Question: Count the number of objects in the diagram.
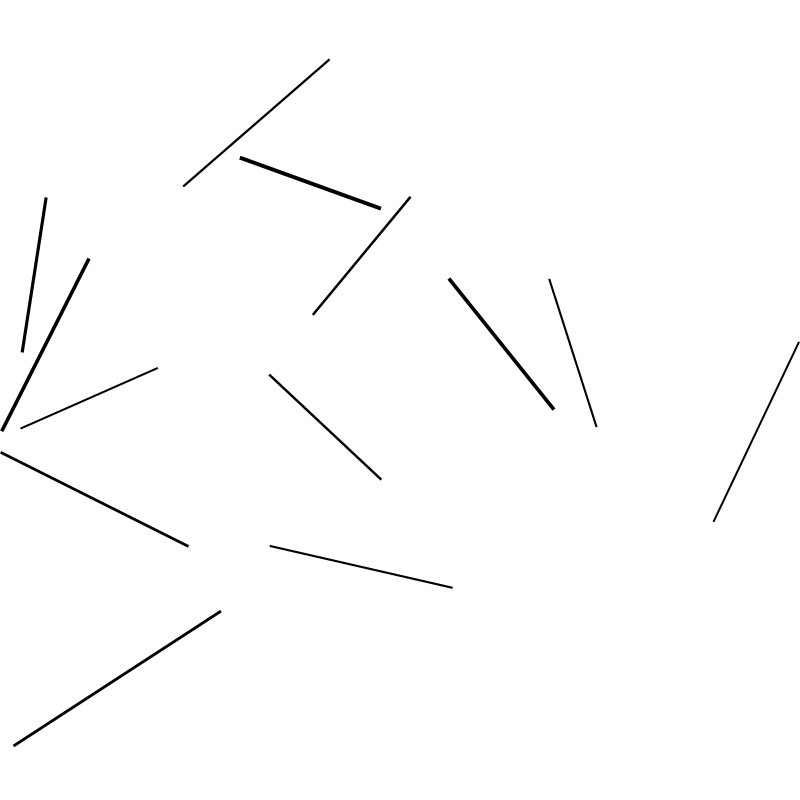
Answer: 13